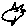
Label: bird